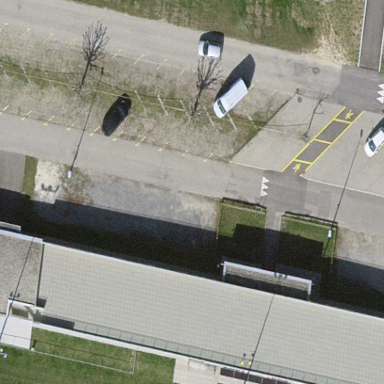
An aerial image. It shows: Sports center building.